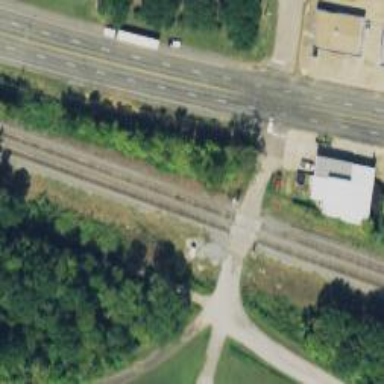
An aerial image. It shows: Level crossing along the railway.